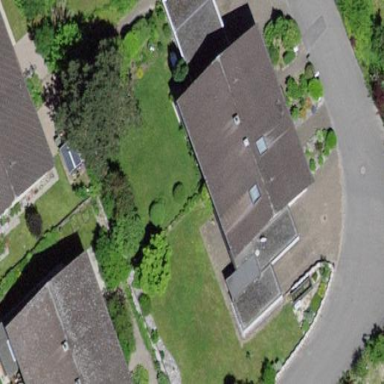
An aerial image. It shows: Terrace-style building with gabled roof.